Field crop: tomato
Growth stage: 2
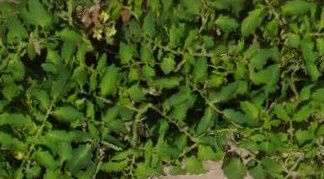
Species: tomato